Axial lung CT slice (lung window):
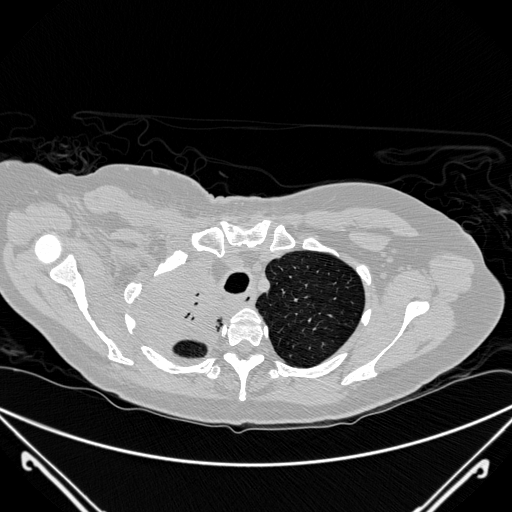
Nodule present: no